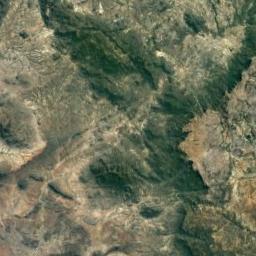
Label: mountain